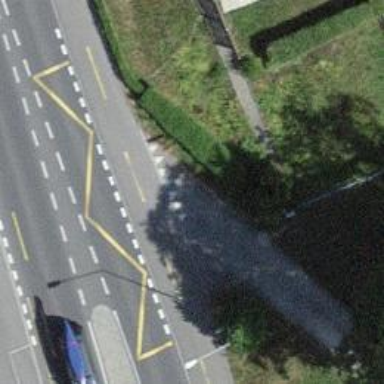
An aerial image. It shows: Platform for public transport. The platform is located by the road.